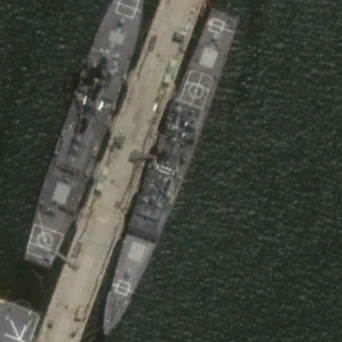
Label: cruiser